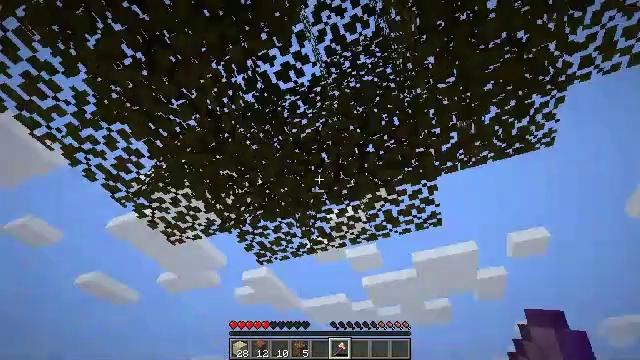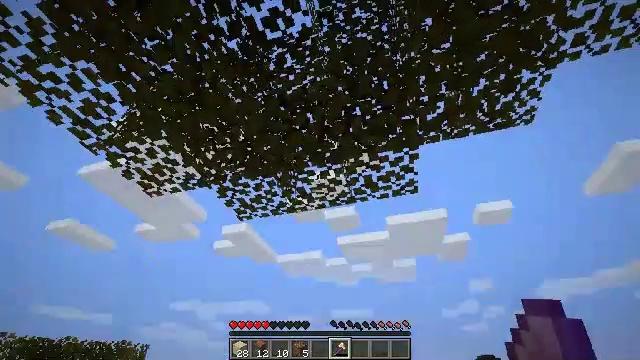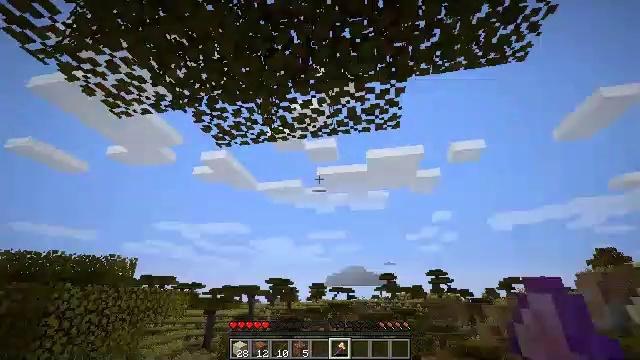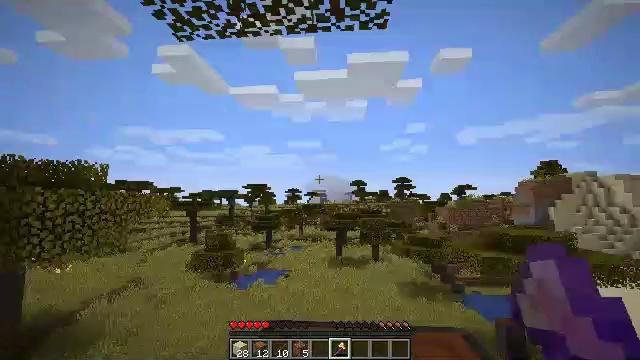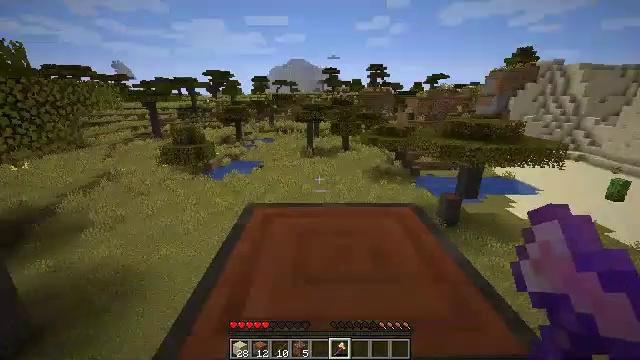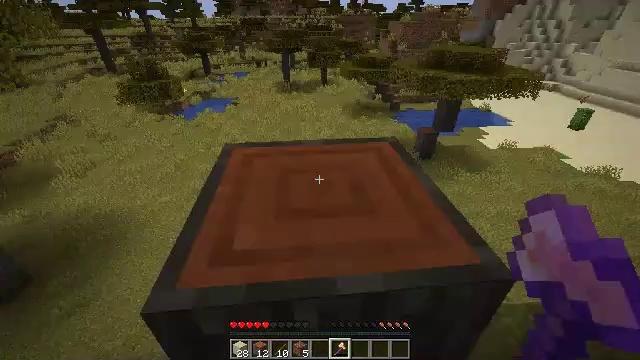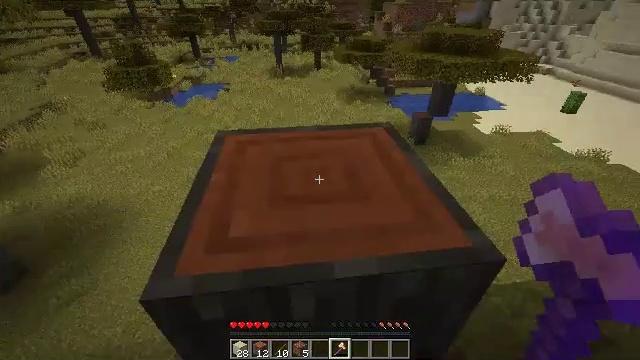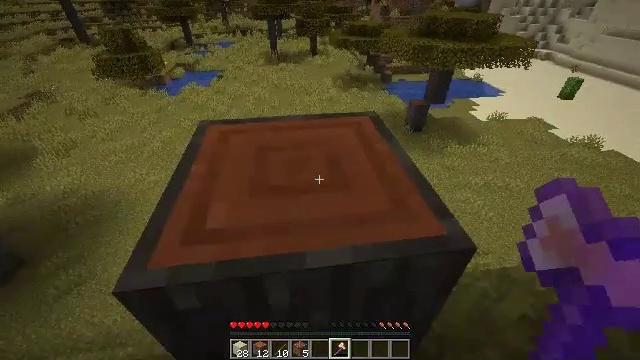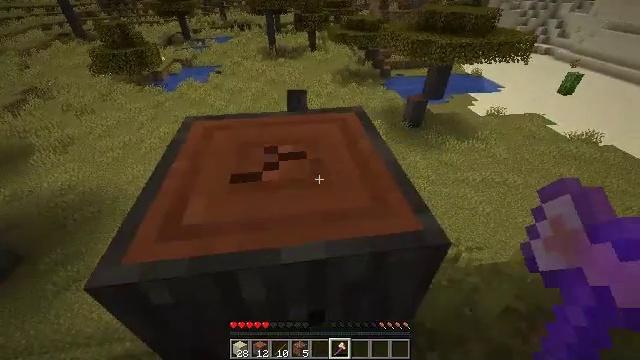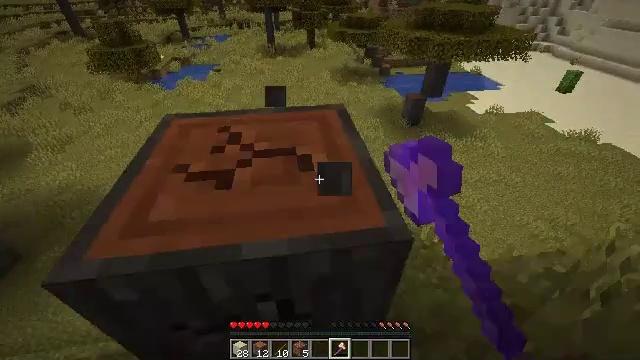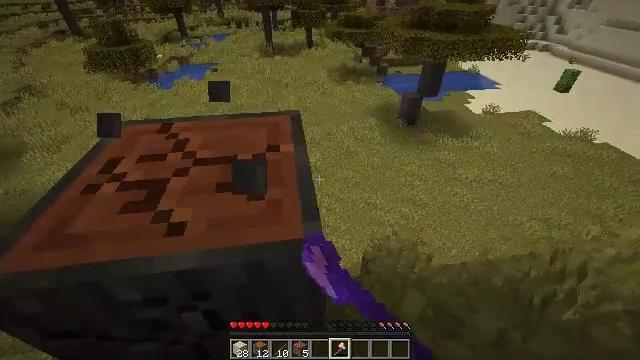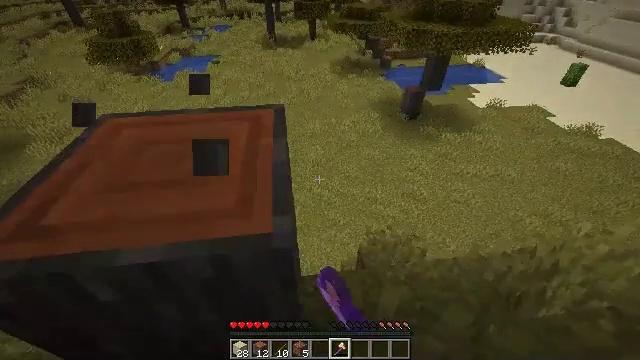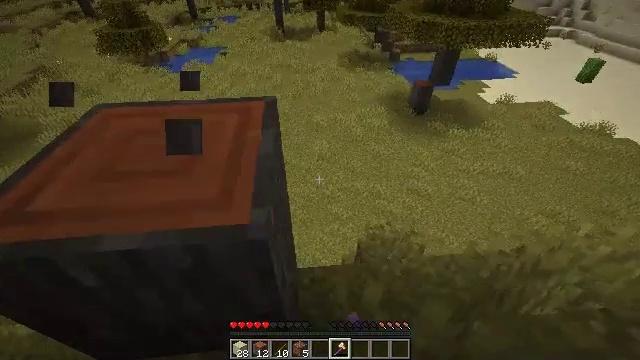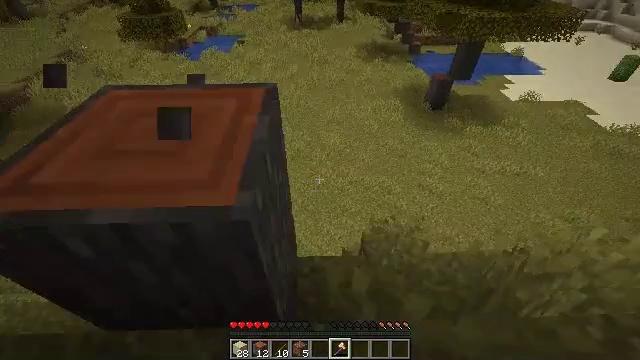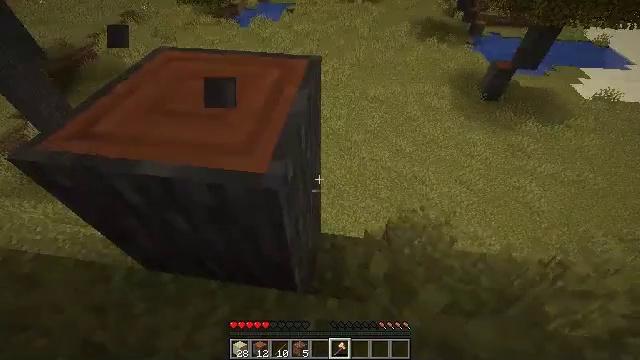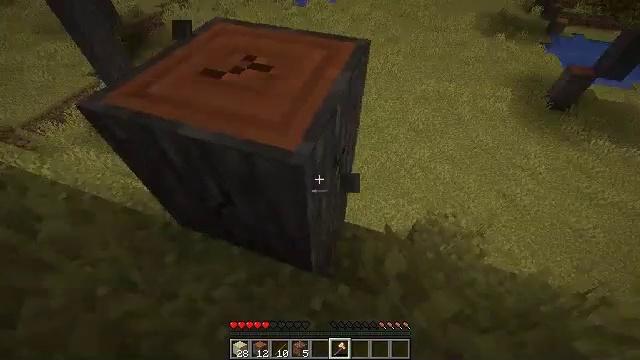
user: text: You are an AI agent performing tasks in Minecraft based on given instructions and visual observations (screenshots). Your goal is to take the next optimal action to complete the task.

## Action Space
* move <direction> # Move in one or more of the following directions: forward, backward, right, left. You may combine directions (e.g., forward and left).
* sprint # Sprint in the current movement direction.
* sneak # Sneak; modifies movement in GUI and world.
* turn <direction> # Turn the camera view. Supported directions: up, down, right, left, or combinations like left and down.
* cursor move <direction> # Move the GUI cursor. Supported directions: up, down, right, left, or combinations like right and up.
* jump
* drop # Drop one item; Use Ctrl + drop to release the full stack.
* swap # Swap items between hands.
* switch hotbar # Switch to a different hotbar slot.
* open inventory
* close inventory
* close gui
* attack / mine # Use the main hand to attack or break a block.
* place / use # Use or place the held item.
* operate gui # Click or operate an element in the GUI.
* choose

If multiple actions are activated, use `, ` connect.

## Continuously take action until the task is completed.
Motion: motion action
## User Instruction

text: Break the acacia log from the tree.
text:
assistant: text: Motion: turn right and down
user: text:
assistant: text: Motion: turn right and down
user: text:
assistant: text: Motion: turn right and down
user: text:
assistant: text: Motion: turn right and down
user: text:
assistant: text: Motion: turn right and down
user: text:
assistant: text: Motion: turn right and down
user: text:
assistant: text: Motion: move right, turn down
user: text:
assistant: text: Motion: move right, attack / mine
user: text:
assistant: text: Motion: move right, attack / mine
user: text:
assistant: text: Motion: move right, attack / mine
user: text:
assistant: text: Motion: turn down, attack / mine
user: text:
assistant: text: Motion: turn left and down, attack / mine
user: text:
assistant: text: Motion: turn left and down, attack / mine
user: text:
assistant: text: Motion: turn left and down, attack / mine
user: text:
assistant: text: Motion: turn left and down, attack / mine
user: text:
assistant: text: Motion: turn left and down, attack / mine
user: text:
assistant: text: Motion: turn left, attack / mine
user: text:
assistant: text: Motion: turn left, attack / mine
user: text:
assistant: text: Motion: turn left, attack / mine
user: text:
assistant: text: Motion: turn left, attack / mine
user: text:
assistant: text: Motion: attack / mine
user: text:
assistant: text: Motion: attack / mine
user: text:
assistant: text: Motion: attack / mine
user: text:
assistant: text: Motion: move forward and move right, attack / mine
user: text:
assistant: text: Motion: move forward and move right, turn left and down, attack / mine
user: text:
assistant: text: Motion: move forward and move right, turn left and down, attack / mine
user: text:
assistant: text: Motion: move forward and move right, turn left and down, attack / mine
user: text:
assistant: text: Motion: turn left and down, attack / mine
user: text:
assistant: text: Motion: turn left and down, attack / mine
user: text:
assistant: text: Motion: turn left, attack / mine